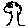
Label: tree